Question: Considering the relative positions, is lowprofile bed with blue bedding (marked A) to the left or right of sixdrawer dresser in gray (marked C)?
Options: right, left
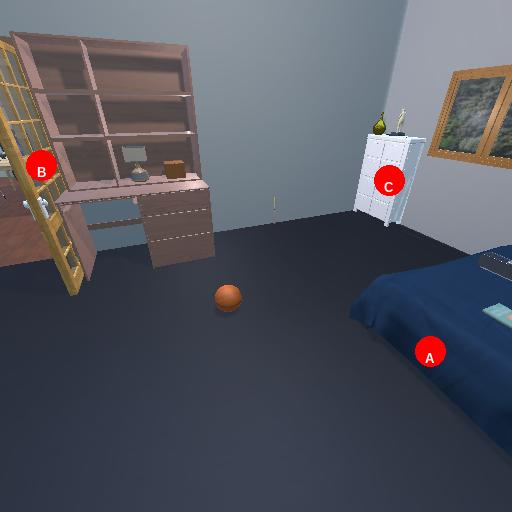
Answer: right